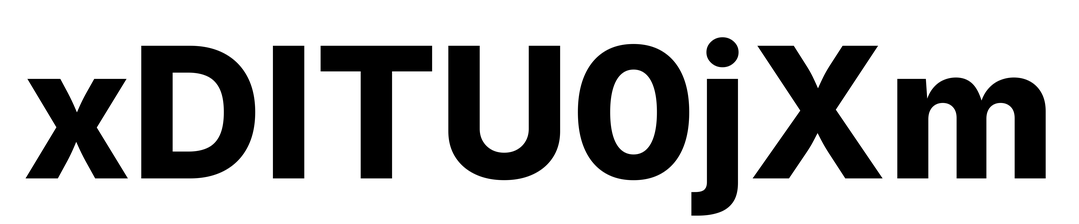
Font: Inter_ExtraBold